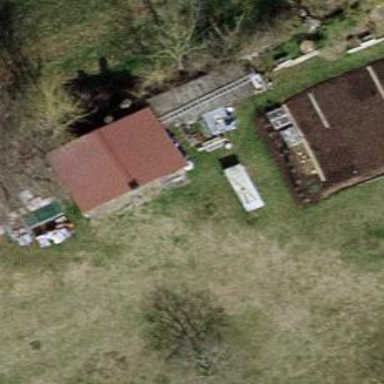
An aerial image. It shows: View of roof of building.